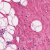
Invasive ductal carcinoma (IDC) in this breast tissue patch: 0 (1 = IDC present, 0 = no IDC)